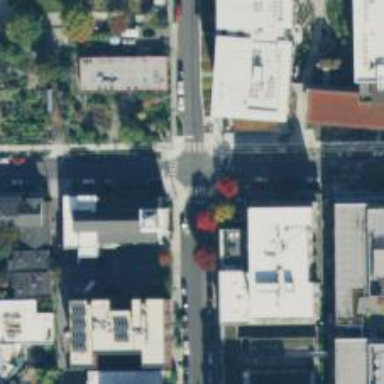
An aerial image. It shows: Residential road with separate sidewalk.